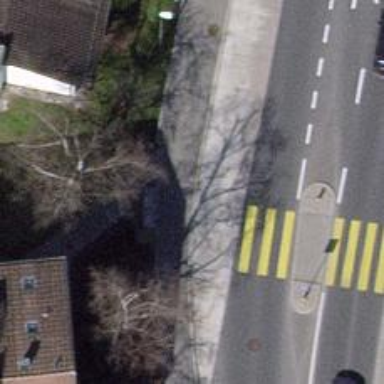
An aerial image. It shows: Platform for public transport. The platform is located by the road.